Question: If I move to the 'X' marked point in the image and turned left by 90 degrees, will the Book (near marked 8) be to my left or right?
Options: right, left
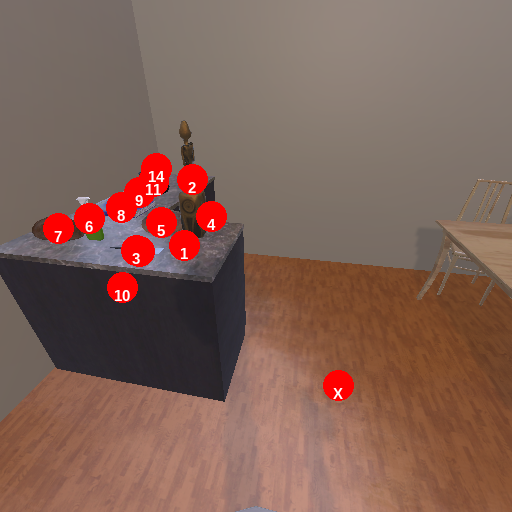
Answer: right